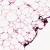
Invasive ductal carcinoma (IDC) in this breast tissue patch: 0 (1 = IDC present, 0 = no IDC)